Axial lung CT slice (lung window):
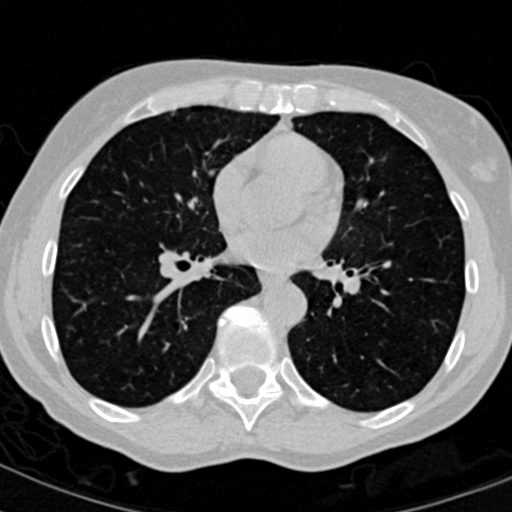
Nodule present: no